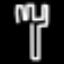
Label: fork